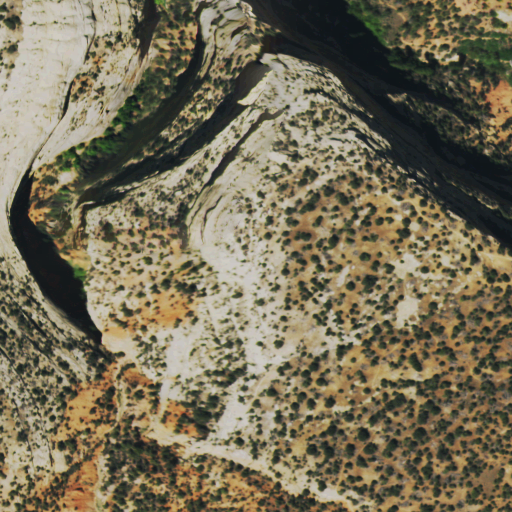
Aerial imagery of valley in Colorado named West Serviceberry Draw containing shrub, evergreen forest, and grassland